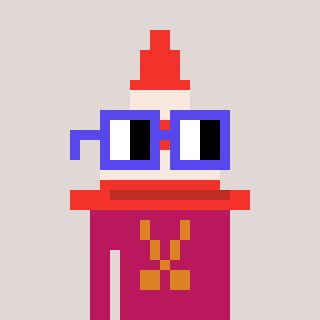
a pixel art character with square blue glasses, a cone-shaped head and a darkpink-colored body on a warm background